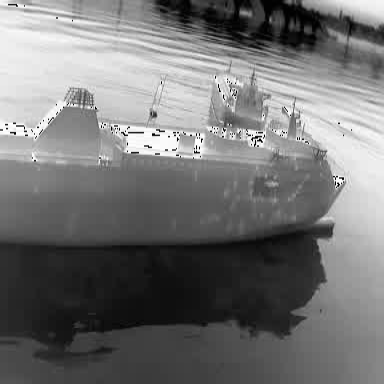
There are two objects shown in the infrared image, including a liner, and a container_ship.